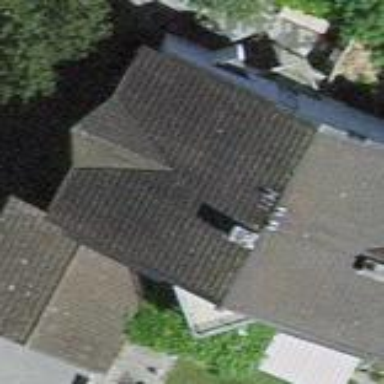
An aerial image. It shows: Residential building with gabled roof.